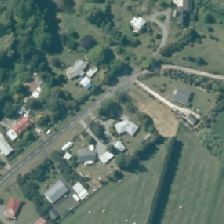
Land cover: urban_build_up